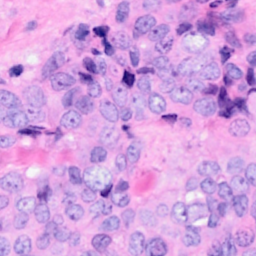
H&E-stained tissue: Breast